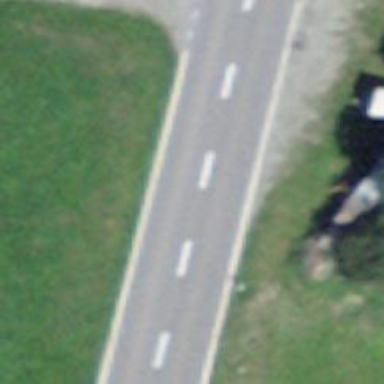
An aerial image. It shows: Tertiary road.